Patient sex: M
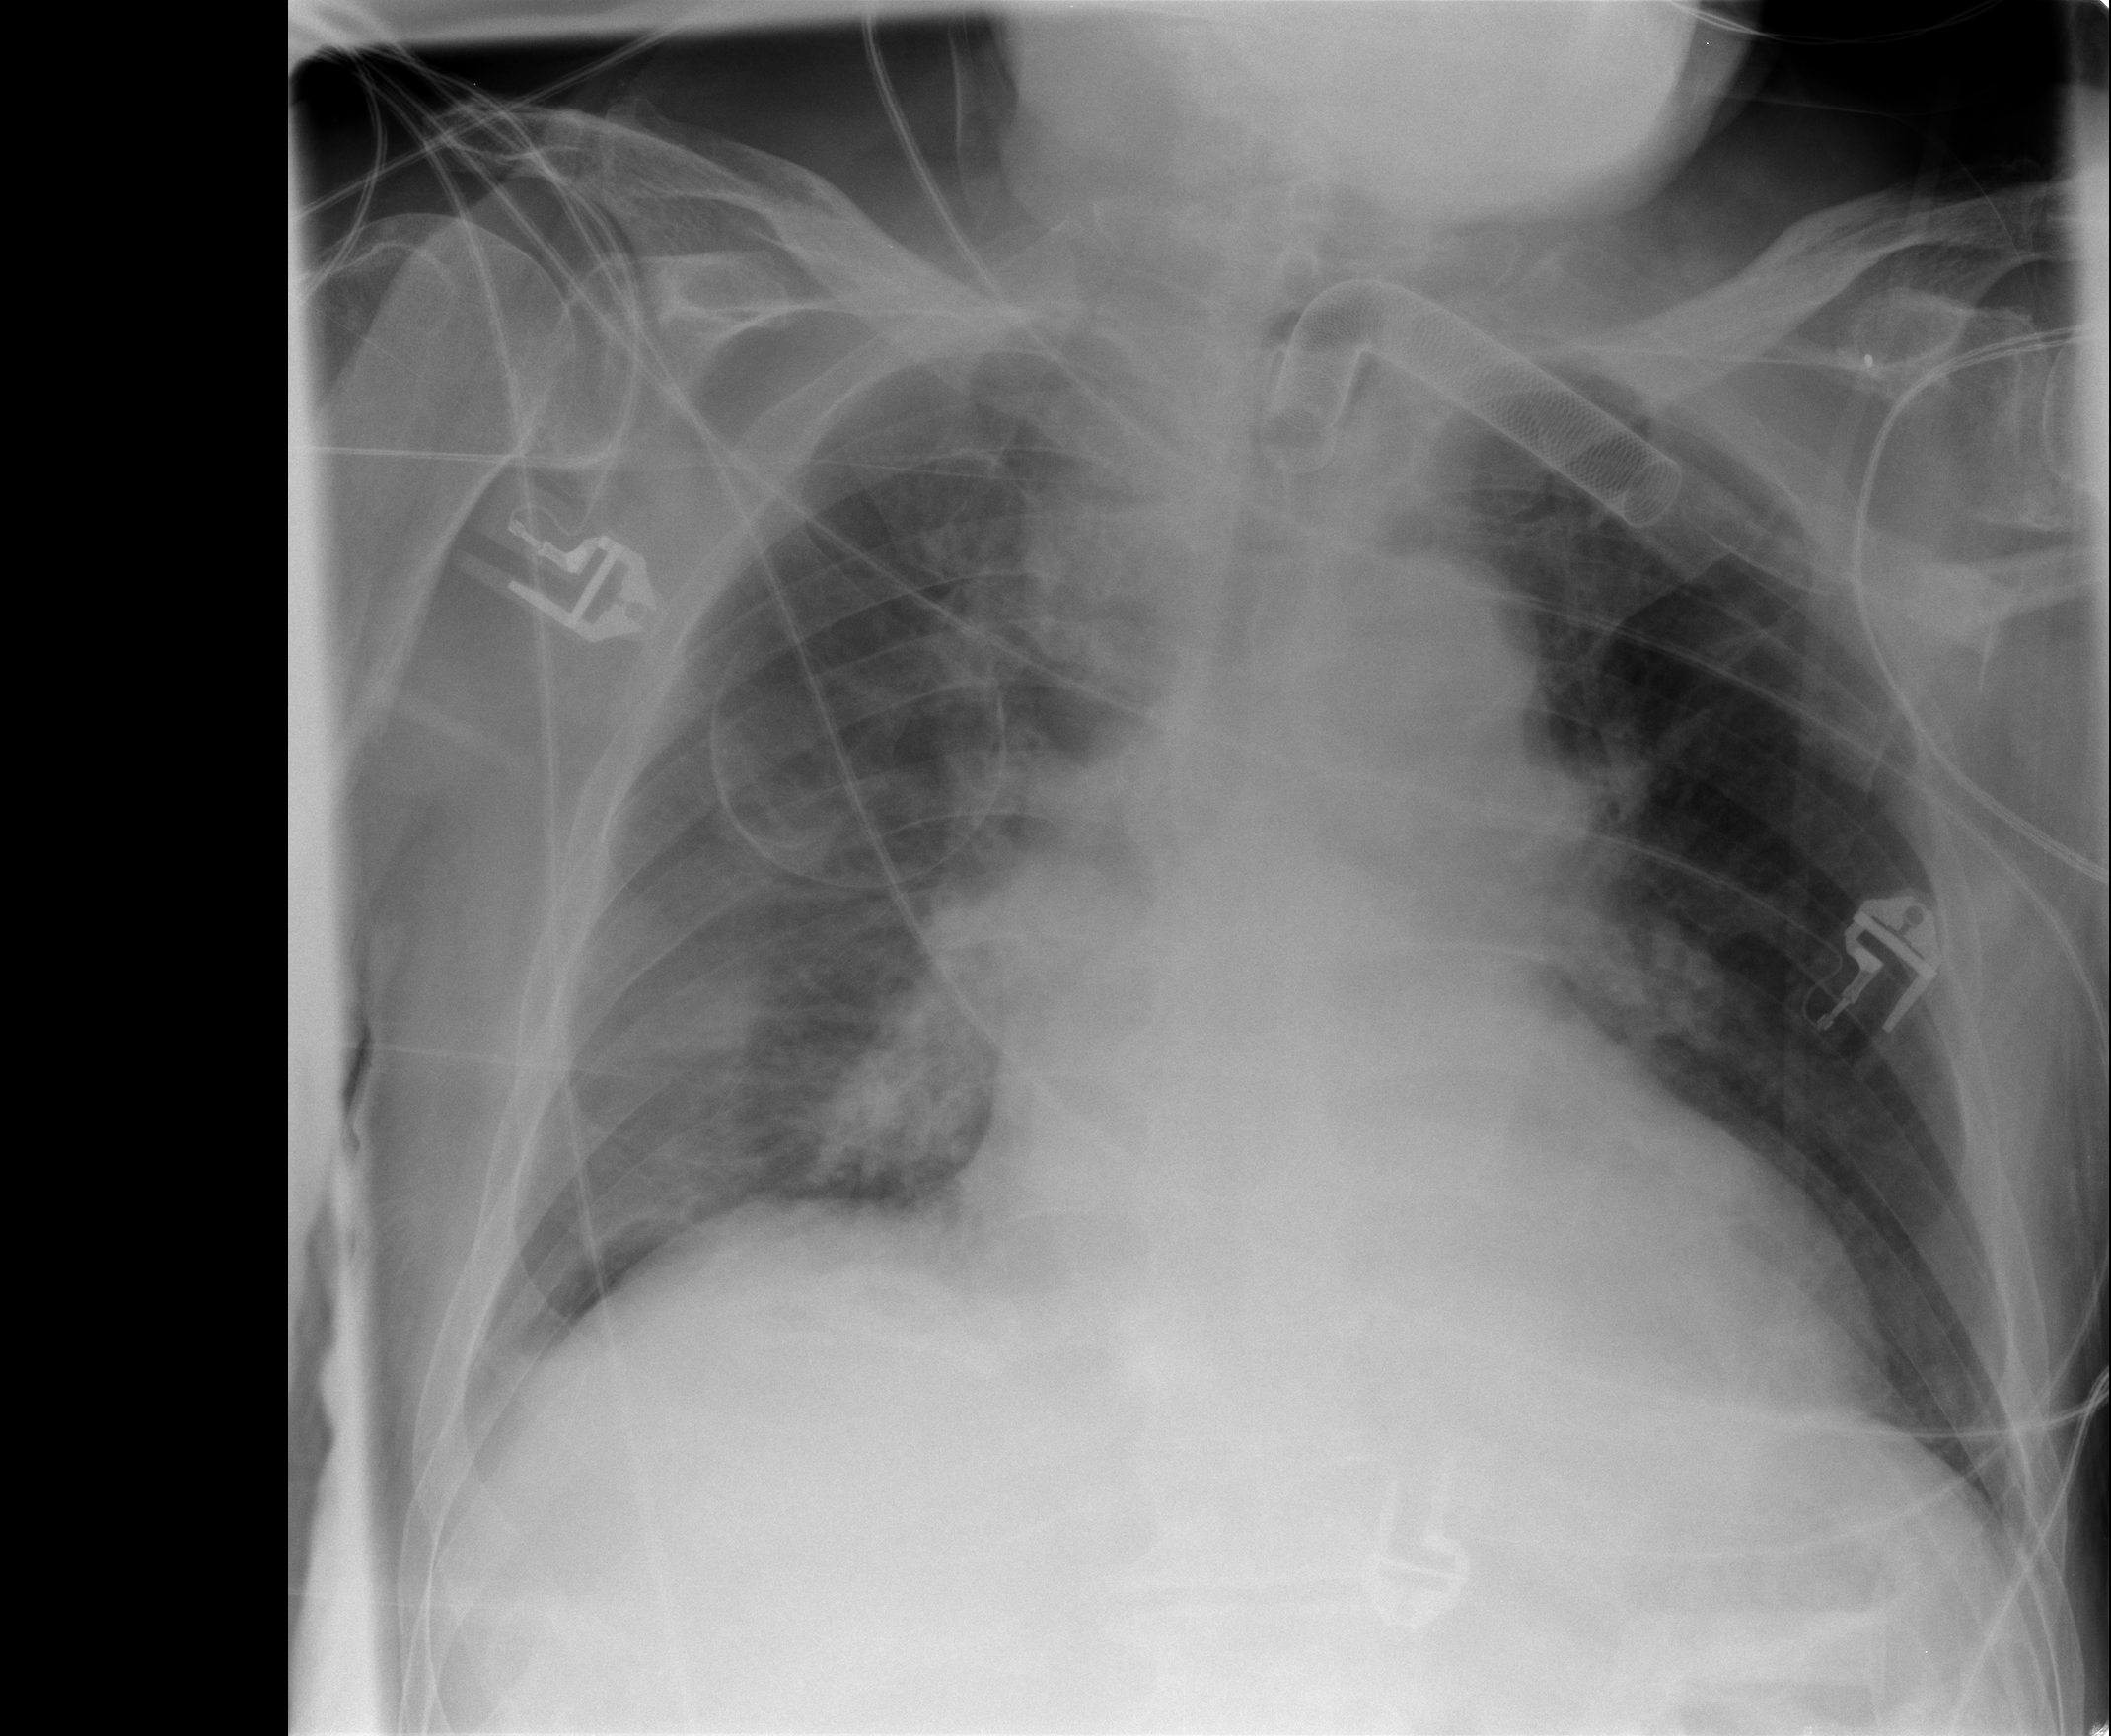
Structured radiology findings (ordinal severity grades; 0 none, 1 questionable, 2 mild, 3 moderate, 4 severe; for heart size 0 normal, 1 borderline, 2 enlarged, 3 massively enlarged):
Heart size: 1
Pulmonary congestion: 0
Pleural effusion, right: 1
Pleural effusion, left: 1
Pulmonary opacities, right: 2
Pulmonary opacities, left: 1
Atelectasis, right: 2
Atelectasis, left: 2